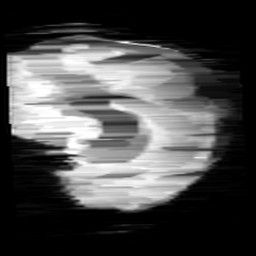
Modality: minIP
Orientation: sagittal
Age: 12
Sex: female
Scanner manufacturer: siemens
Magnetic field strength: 3 T
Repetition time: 0.027 s
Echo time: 0.02 s